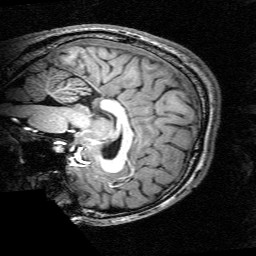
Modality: T1w
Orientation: sagittal